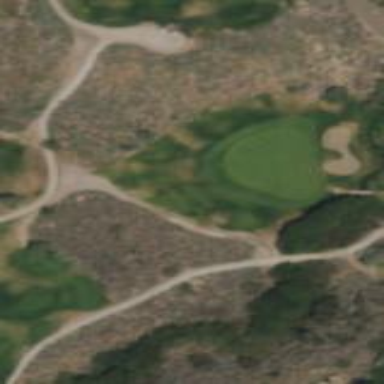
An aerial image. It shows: Area with grass used as rough in golf course.